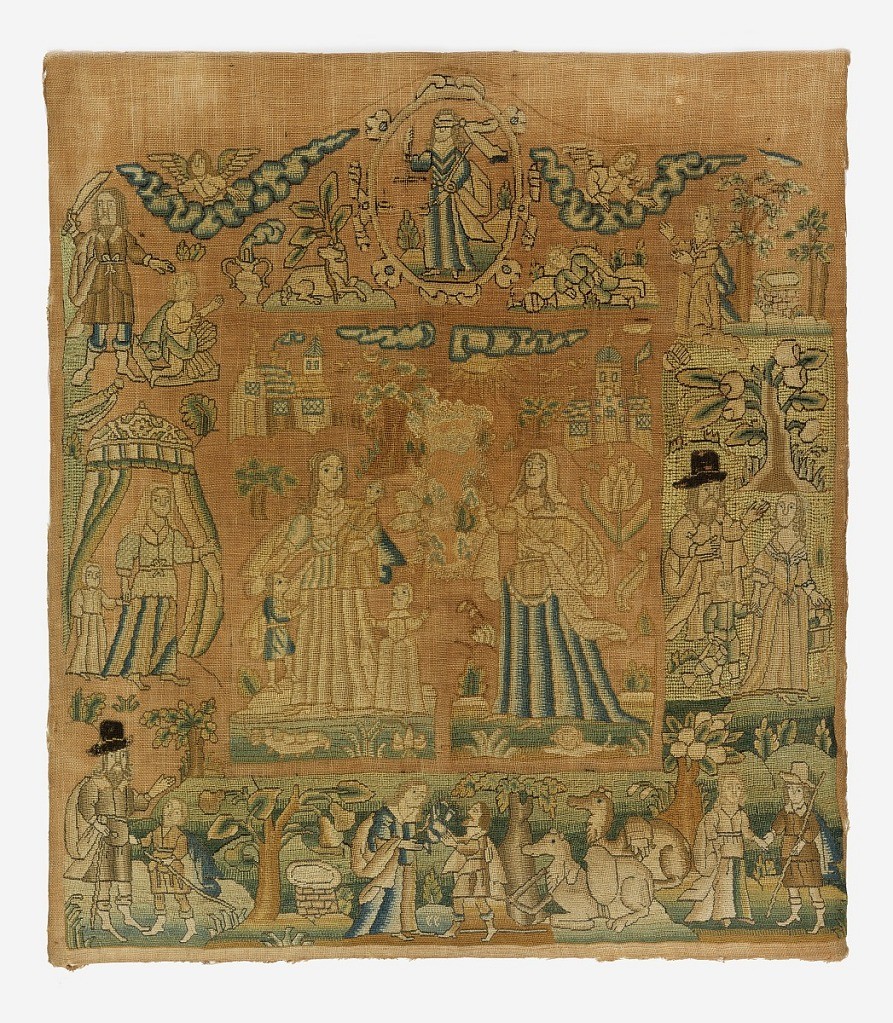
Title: Embroidered picture frame
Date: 17th century
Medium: silk embroidery on linen foundation Technique: embroidered in tent and half cross stitches on plain weave foundation
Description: Picture frame with scalloped top. Biblical scenes including the story of Abraham on border. Justice in a medallion at top. Central portion filled in later with the figures of two women. The lower case initials l.l. are at bottom. Difference in size of background stitches indicates work was done at two different times. Unfinished.